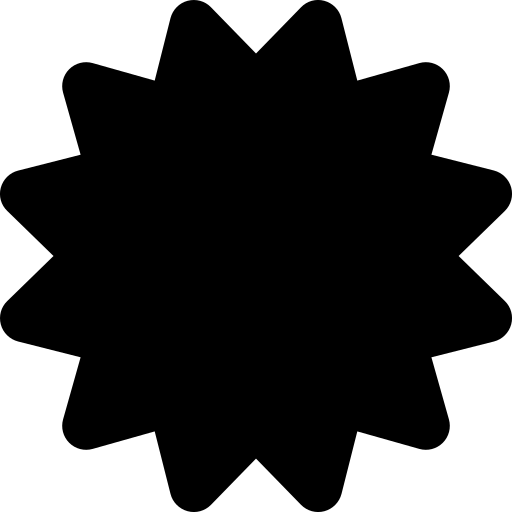
Tags: icon, FontAwesome, fa-icon, solid, certificate